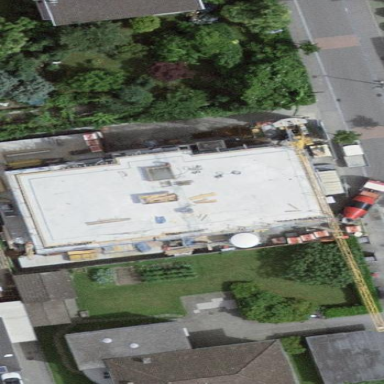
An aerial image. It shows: Building with flat roof.